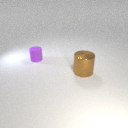
large brown metal cylinder to the right of small purple rubber cylinder